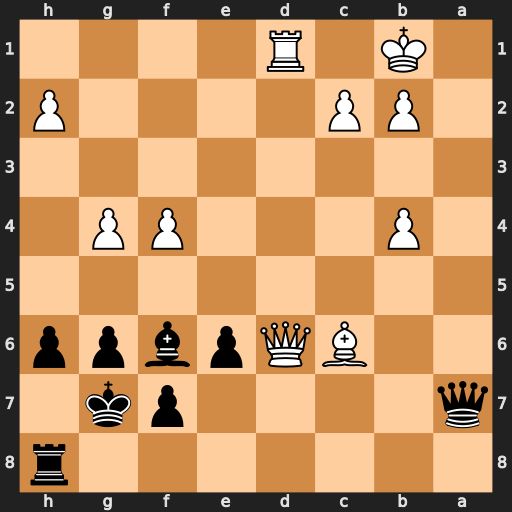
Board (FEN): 7r/q4pk1/2BQpbpp/8/1P3PP1/8/1PP4P/1K1R4
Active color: b
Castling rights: -
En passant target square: -
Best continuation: Rd8 Qxd8 Bxd8